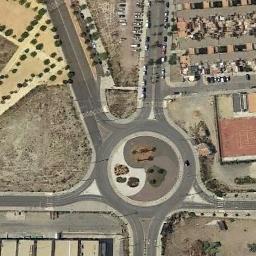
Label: roundabout